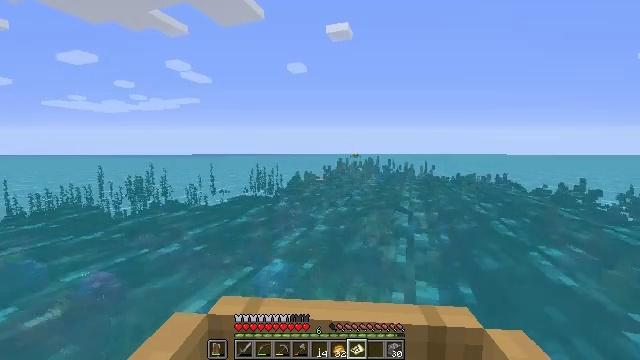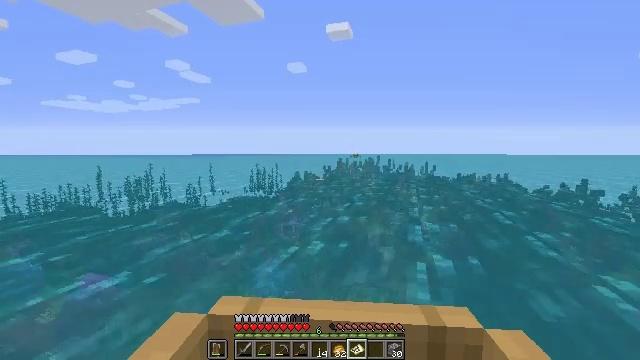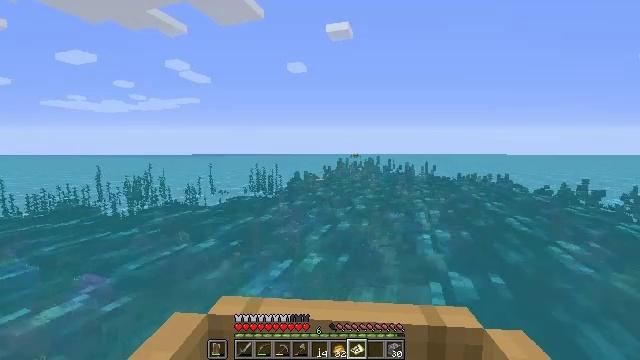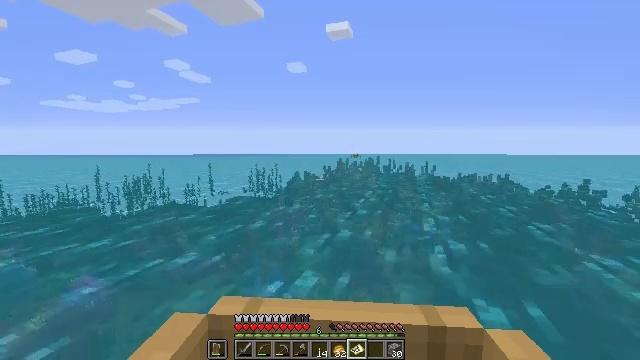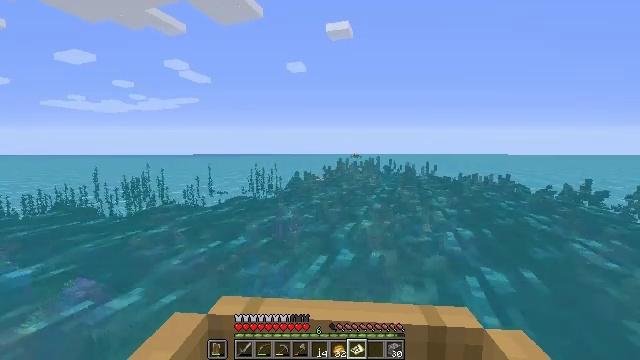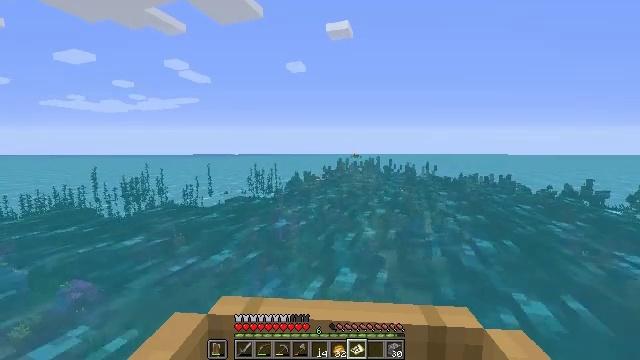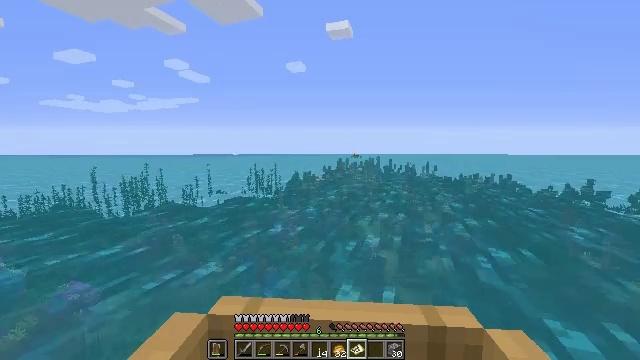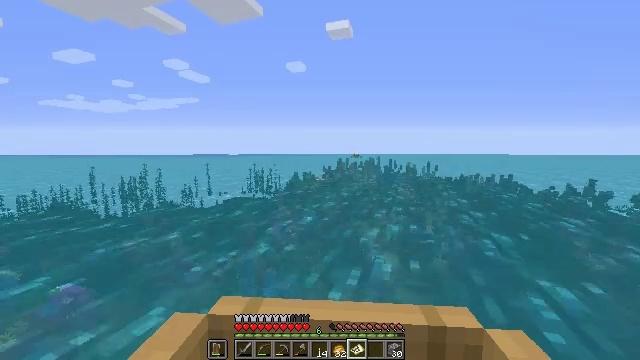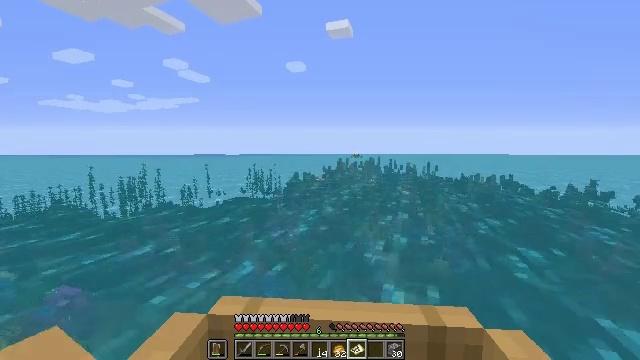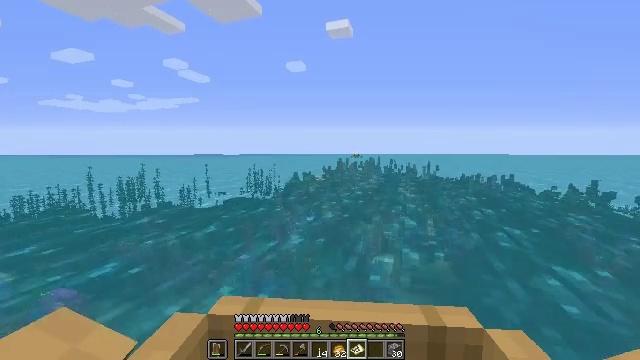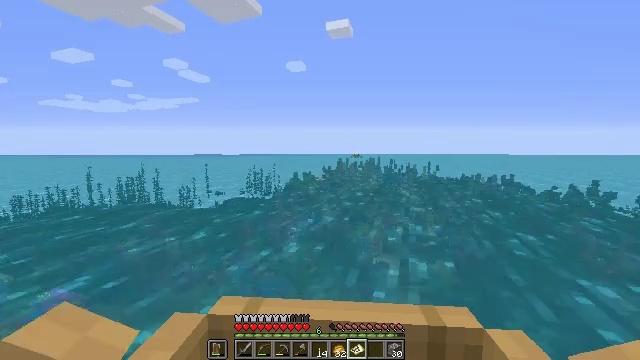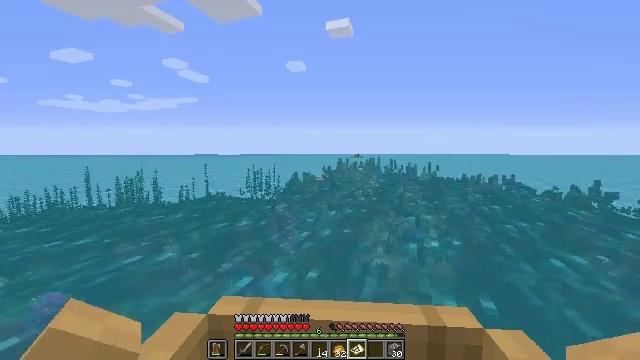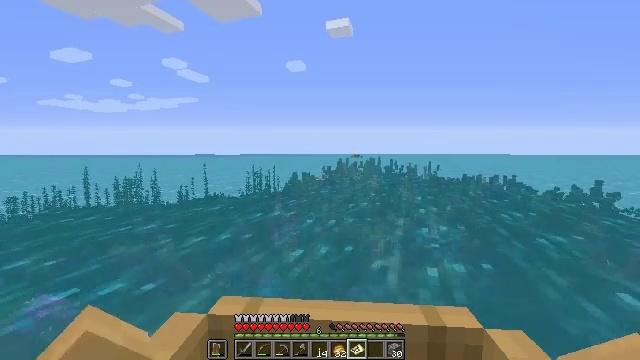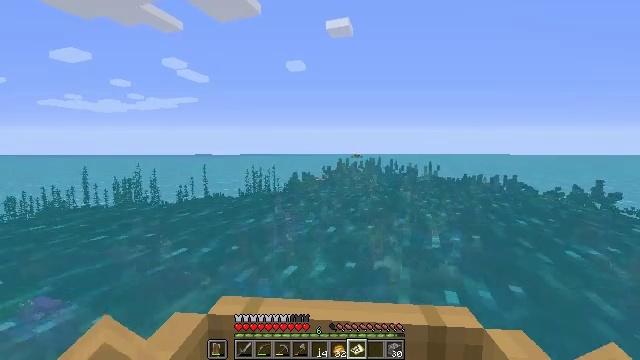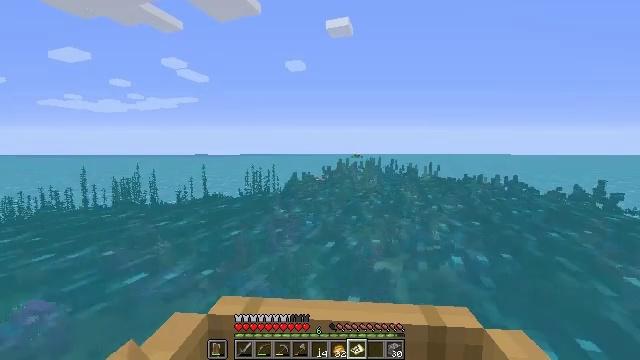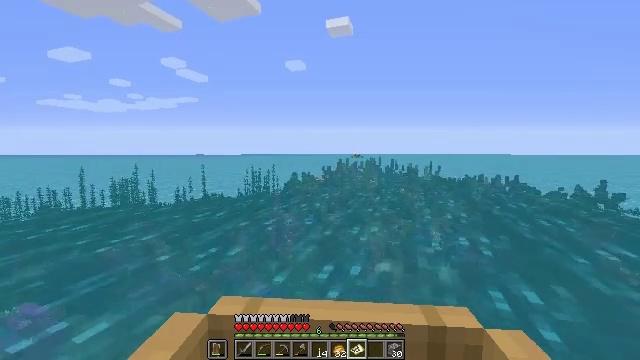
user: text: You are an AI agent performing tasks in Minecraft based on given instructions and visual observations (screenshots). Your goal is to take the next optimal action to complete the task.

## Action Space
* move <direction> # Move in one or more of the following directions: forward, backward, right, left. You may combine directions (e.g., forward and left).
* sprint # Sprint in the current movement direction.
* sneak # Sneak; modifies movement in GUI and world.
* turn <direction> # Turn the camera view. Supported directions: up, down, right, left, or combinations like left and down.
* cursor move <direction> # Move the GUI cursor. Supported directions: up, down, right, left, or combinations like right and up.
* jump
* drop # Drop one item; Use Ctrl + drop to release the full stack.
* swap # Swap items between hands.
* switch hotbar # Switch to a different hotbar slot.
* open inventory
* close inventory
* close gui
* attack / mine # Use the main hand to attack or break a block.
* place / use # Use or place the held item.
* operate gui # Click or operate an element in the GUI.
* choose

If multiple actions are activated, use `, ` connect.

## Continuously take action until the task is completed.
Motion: motion action
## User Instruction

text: Attack the ground to gather sand.
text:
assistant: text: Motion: move forward
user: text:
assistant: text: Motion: move forward
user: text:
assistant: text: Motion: move forward
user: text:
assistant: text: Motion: move forward
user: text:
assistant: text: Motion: move forward
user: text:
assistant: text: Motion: move forward
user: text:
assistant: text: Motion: move forward
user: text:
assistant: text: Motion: move forward
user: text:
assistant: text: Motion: move forward
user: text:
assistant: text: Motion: move forward
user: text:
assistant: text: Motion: move forward
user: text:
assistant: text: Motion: move forward
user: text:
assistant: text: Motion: move forward
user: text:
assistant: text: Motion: move forward
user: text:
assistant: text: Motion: move forward
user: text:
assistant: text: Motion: move forward
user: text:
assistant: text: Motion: move forward
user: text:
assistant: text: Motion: move forward
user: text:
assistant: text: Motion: move forward
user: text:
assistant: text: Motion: move forward
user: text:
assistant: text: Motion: move forward
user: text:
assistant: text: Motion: move forward
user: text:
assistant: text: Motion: move forward
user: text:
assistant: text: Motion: move forward
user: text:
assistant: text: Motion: move forward
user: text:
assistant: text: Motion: move forward
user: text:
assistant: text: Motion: move forward and move left
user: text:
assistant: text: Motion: move forward and move left
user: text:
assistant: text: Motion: move forward
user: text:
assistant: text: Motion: move forward